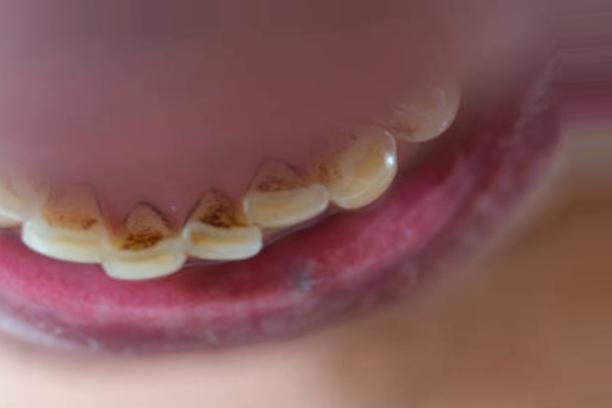
Condition: Tooth Discoloration